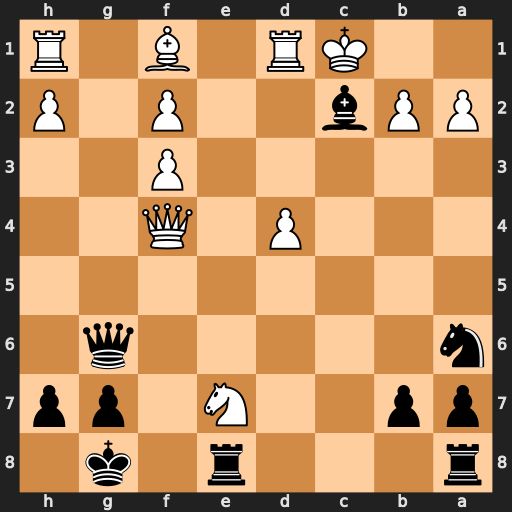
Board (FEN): r3r1k1/pp2N1pp/n5q1/8/3P1Q2/5P2/PPb2P1P/2KR1B1R
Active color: b
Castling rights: -
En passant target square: -
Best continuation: Rxe7 Bc4+ Kh8